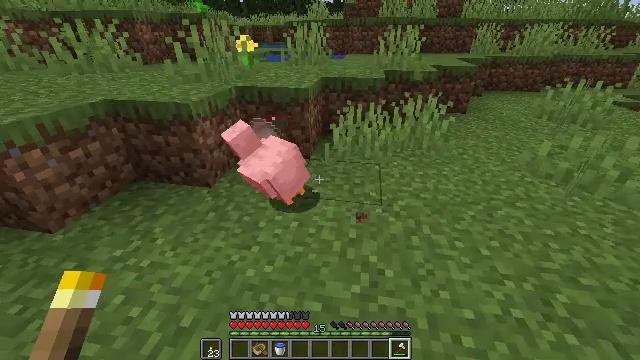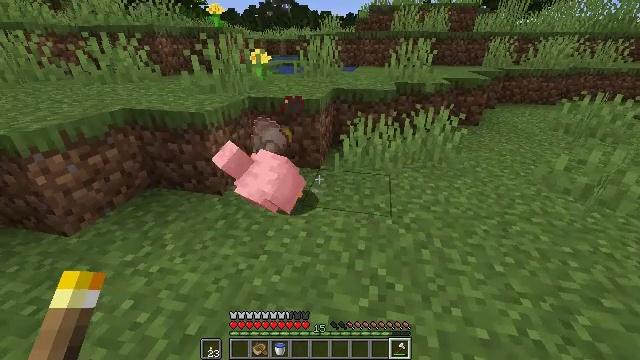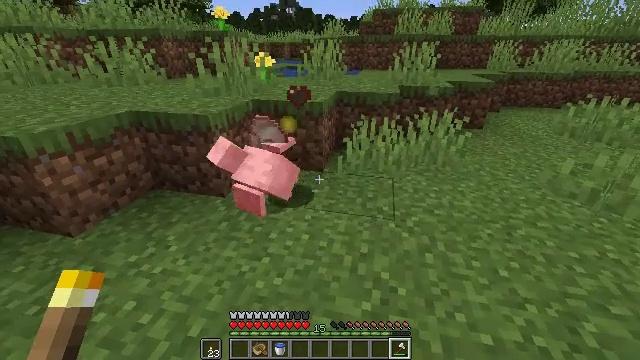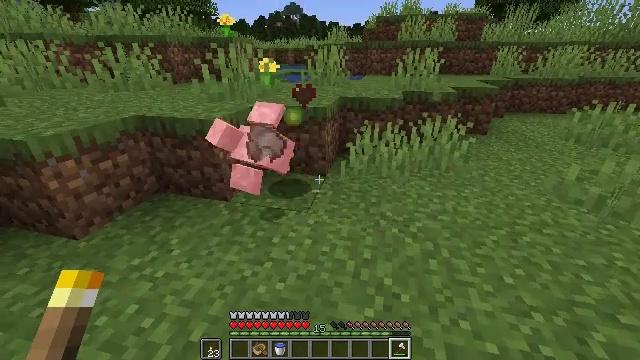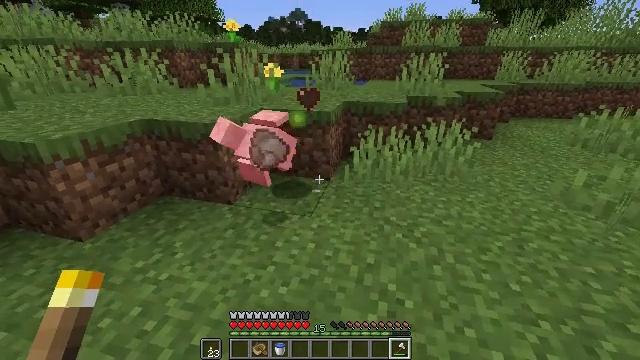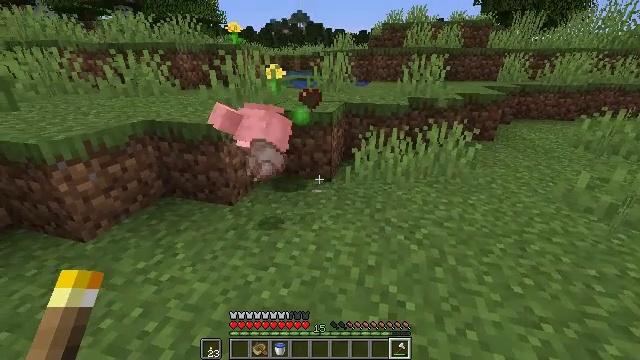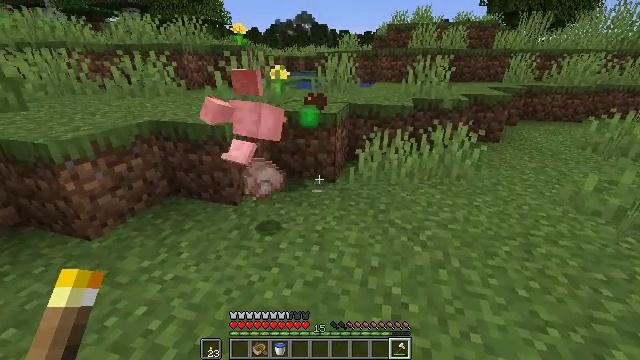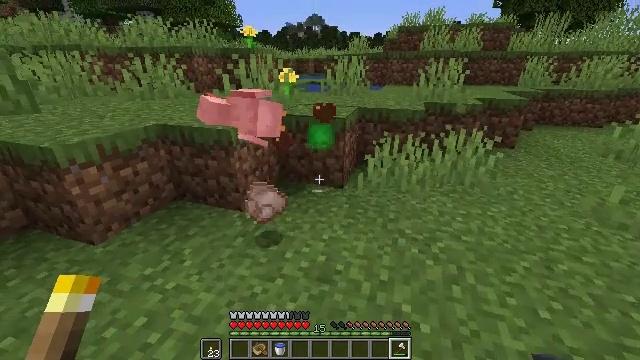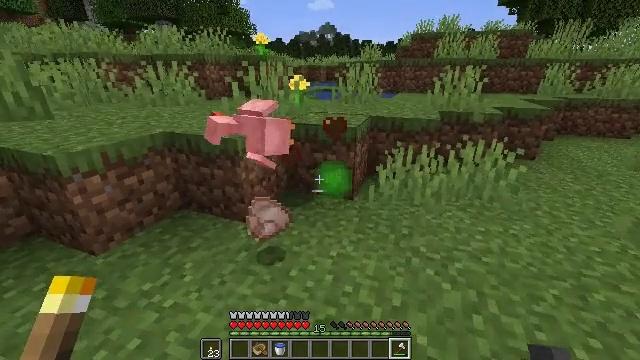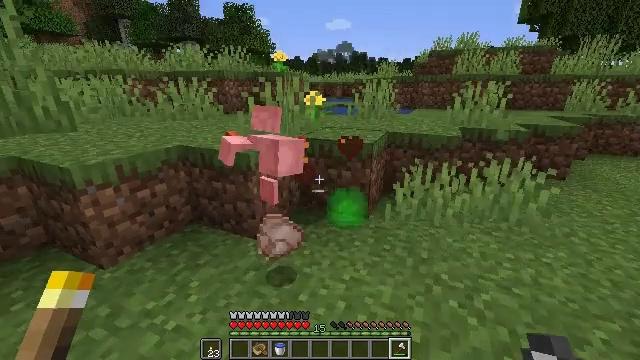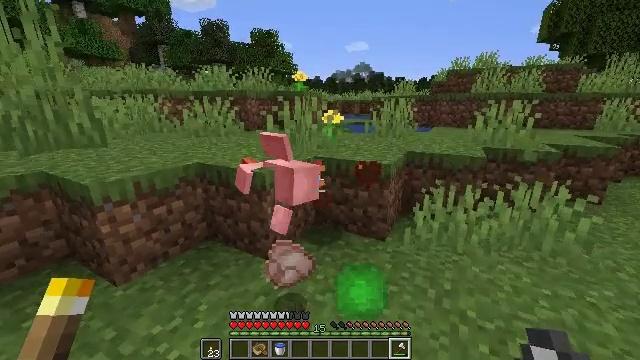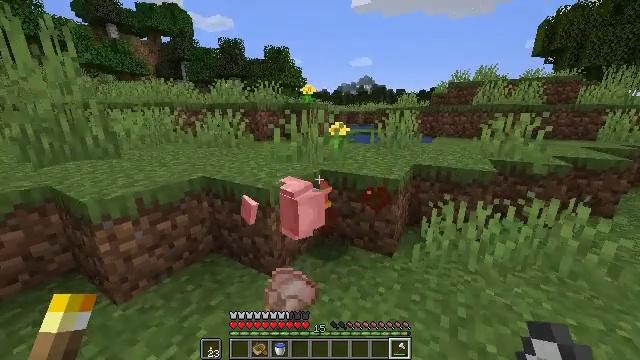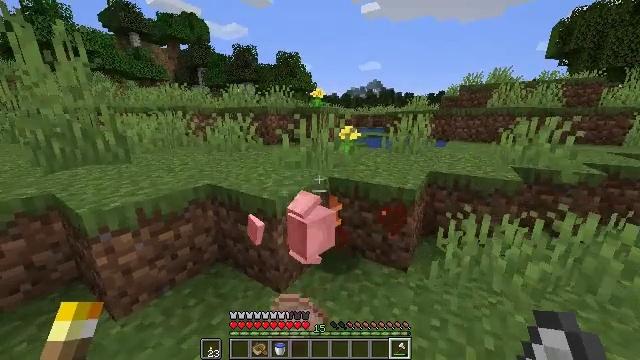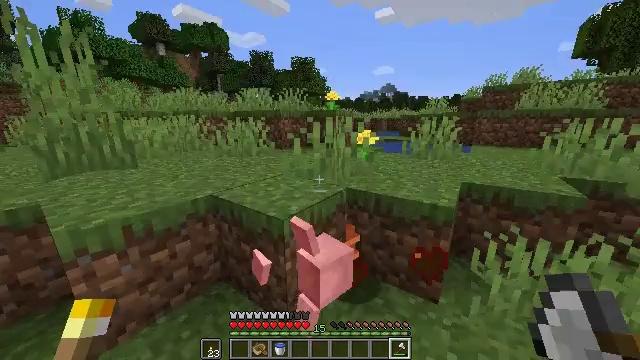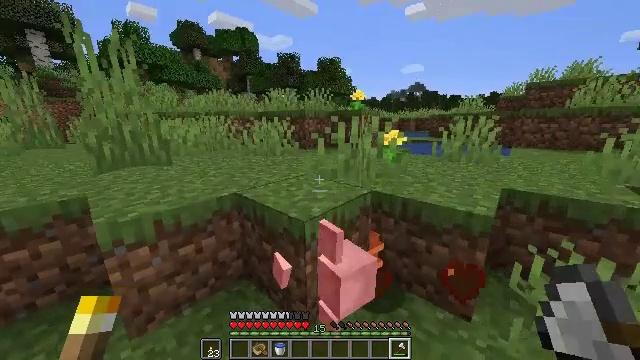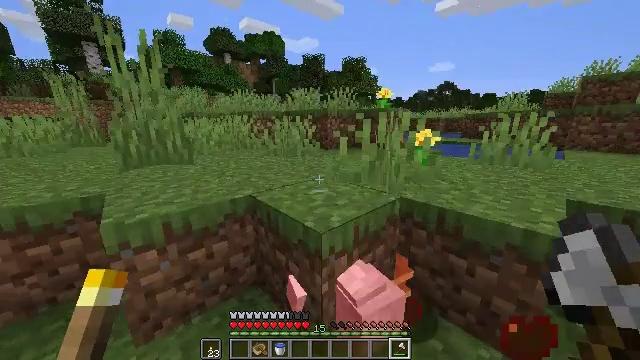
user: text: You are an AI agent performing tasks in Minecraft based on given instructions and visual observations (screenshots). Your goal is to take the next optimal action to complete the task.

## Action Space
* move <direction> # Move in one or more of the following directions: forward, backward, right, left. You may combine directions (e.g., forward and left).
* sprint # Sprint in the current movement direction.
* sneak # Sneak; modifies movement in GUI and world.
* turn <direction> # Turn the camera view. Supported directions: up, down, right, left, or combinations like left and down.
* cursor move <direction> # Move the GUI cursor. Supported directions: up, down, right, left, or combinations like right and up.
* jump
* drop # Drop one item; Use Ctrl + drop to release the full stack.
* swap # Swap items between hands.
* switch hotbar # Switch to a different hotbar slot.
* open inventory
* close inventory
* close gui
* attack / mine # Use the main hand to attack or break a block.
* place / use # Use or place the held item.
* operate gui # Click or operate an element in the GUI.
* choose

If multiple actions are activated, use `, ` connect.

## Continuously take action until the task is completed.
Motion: motion action
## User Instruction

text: Hunt animals.
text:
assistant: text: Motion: turn left and up
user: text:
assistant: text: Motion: no_op
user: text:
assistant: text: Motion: turn up
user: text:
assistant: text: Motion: no_op
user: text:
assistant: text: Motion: no_op
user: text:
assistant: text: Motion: no_op
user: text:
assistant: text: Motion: move forward, turn left
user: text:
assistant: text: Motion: move forward, turn left and up
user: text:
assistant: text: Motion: move forward, sprint, turn left and up
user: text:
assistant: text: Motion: move forward, sprint, turn left and up
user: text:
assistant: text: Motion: move forward, sprint, turn left and up
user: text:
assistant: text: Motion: move forward, sprint, turn left
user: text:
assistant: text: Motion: move forward, sprint, turn left
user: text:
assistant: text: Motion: move forward, sprint, turn left
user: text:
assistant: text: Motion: move forward, sprint, turn left, jump
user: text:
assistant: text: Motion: move forward, sprint, turn left, jump
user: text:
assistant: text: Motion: move forward, sprint, turn left, jump
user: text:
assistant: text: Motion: move forward and move left, sprint, turn left
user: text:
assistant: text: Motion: move forward and move left, sprint
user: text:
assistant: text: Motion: move forward and move left, sprint
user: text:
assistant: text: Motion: move forward, sprint
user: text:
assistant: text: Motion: move forward, sprint
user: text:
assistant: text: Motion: move forward, sprint
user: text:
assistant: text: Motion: move forward, sprint
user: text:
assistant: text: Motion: move forward, sprint, turn right
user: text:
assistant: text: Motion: move forward, sprint, turn right and up
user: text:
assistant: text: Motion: move forward, sprint, turn right
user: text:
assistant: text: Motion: move forward, sprint, jump
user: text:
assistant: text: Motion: move forward, sprint, jump
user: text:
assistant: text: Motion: move forward, sprint, jump